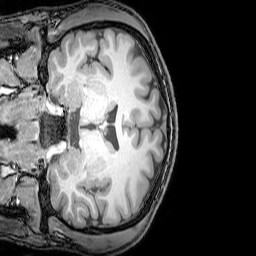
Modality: T1w
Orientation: coronal
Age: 25
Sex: male
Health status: healthy
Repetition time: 0.081 s
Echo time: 0.037 s